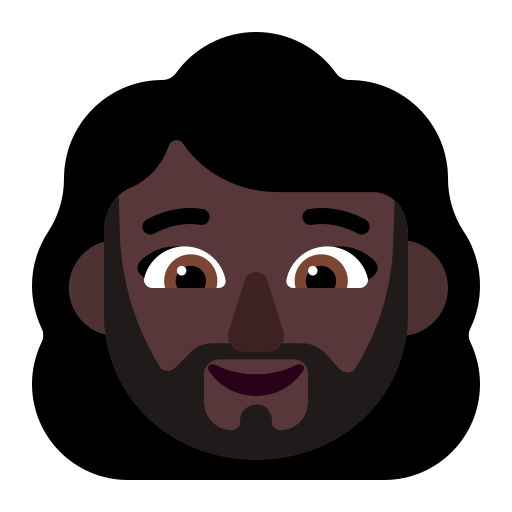
woman beard flat dark